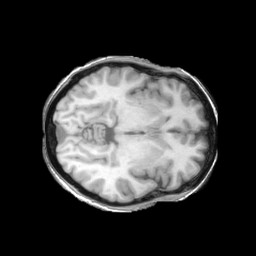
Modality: T1w
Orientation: axial
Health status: ill
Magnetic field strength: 3 T